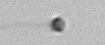
Label: nanoplankton_mix